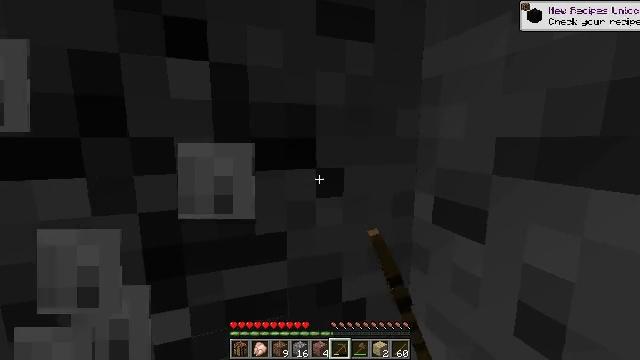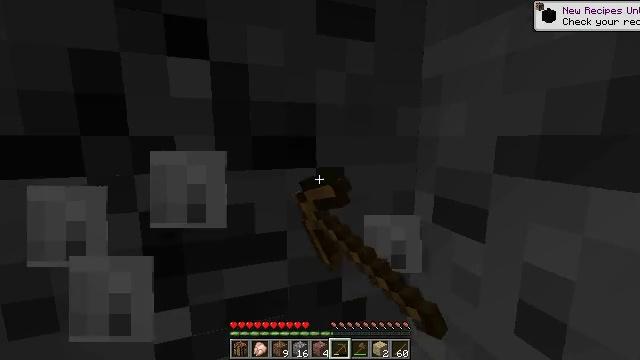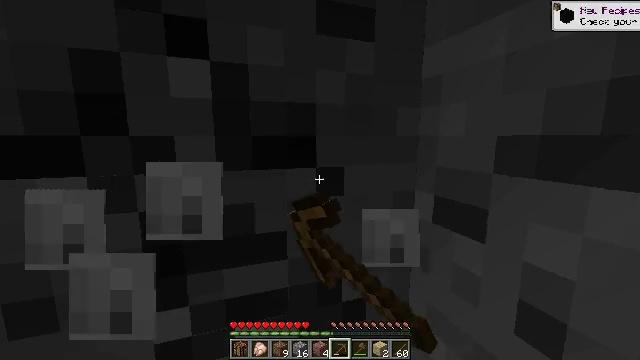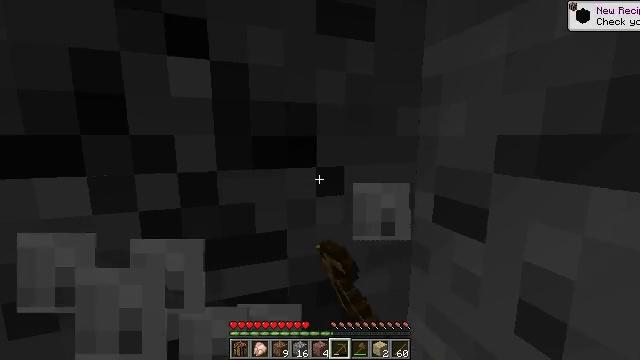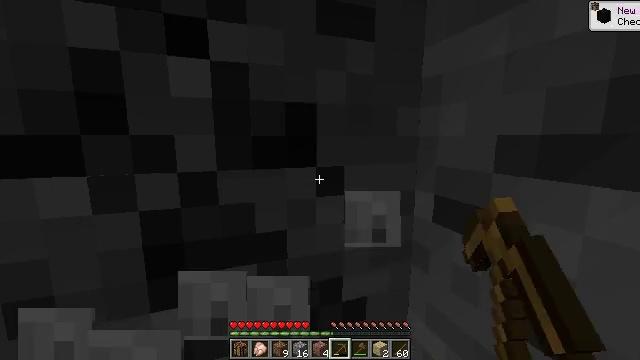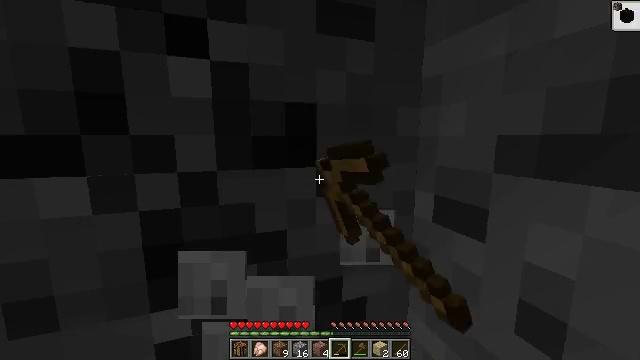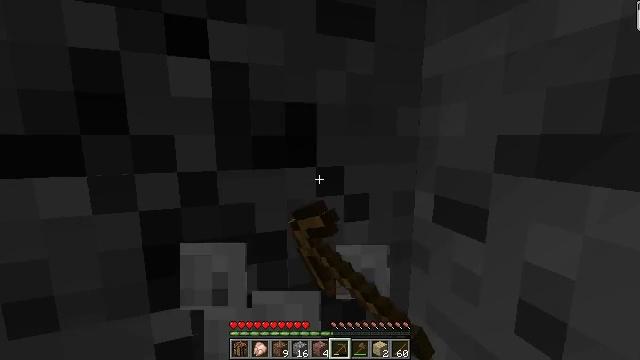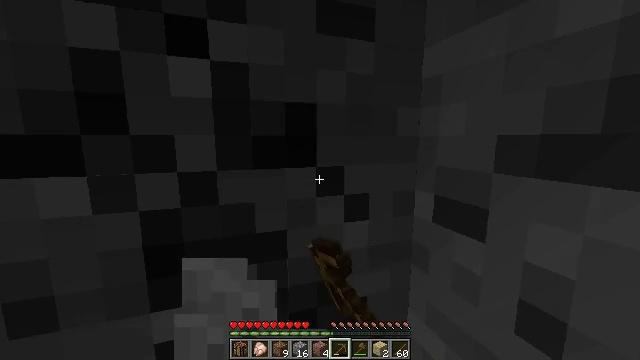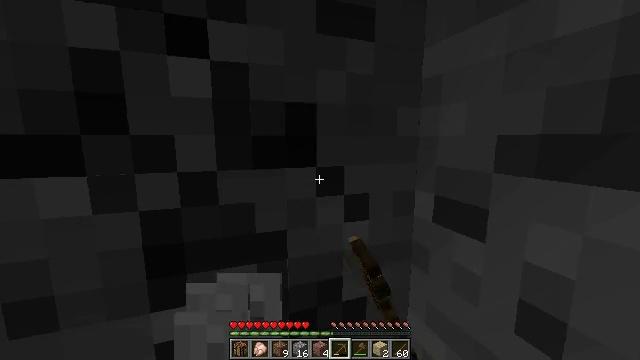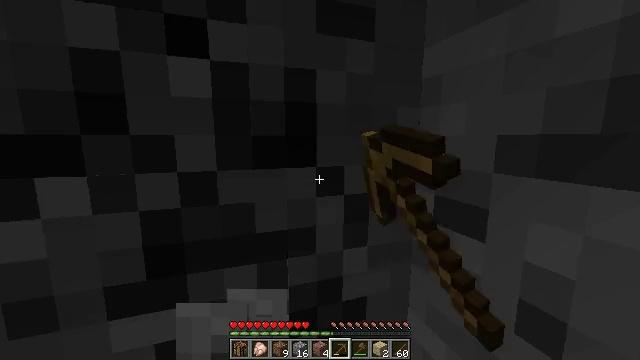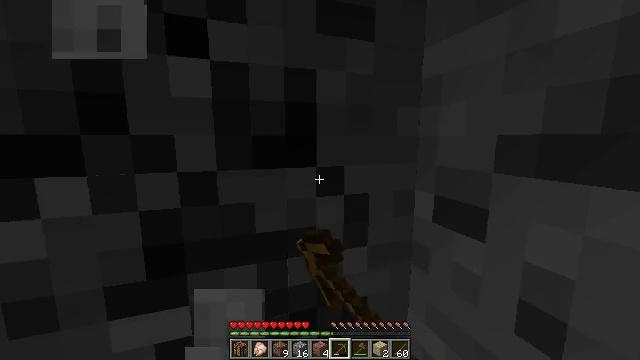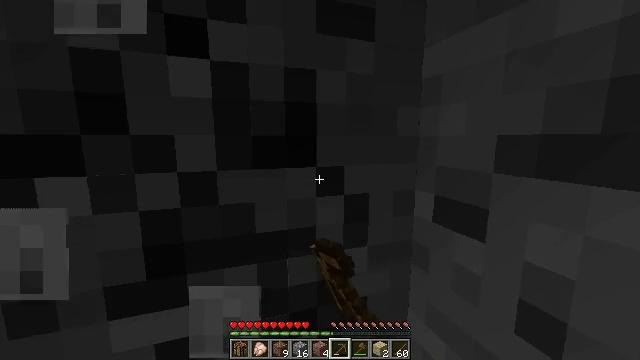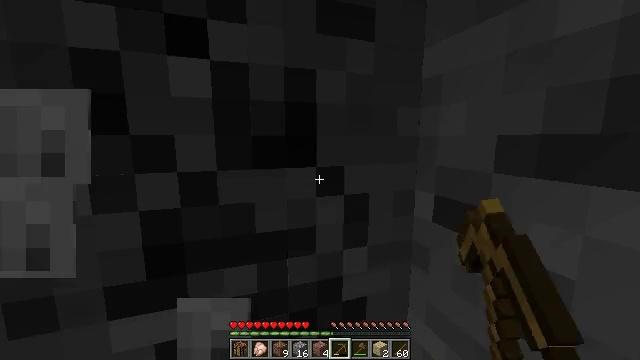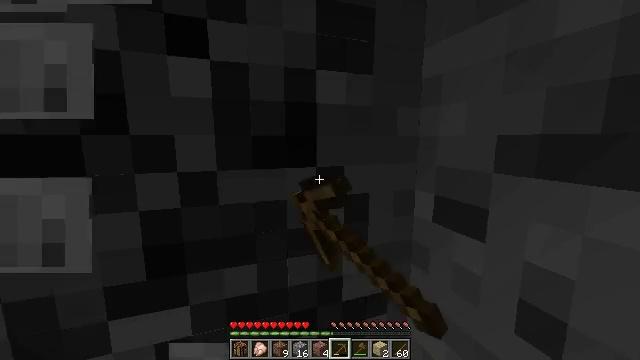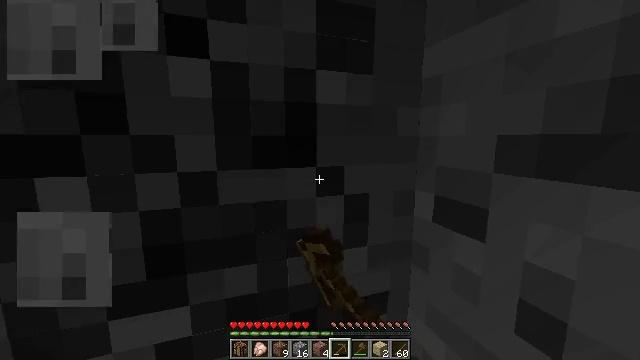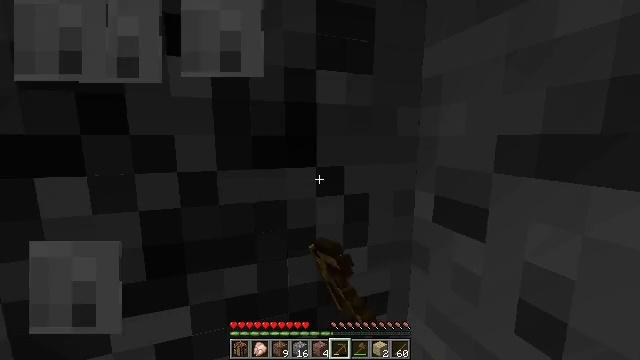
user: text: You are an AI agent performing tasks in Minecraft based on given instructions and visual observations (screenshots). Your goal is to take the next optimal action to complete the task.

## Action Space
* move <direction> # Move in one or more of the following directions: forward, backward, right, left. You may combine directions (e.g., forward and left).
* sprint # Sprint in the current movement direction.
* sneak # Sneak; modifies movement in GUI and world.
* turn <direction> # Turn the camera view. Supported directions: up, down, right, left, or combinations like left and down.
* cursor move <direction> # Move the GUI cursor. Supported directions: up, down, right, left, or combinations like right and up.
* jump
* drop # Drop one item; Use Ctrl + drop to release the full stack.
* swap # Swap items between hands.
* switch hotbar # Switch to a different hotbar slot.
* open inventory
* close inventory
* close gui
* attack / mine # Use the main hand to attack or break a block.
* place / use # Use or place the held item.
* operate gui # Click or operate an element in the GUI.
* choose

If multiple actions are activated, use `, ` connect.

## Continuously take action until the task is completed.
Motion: motion action
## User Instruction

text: Extract coal from the ore block.
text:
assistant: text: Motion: attack / mine
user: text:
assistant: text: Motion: attack / mine
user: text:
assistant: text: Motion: attack / mine
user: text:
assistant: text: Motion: attack / mine
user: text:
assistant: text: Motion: attack / mine
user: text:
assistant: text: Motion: attack / mine
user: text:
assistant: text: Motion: attack / mine
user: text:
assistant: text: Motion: attack / mine
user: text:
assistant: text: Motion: attack / mine
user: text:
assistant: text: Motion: attack / mine
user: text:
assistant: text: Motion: attack / mine
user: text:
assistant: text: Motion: attack / mine
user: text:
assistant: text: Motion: attack / mine
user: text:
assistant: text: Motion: attack / mine
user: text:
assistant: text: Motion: attack / mine
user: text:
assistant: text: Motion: attack / mine
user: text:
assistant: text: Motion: attack / mine
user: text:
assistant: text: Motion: attack / mine
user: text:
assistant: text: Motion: attack / mine
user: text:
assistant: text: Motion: attack / mine
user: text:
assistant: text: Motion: attack / mine
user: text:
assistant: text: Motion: attack / mine
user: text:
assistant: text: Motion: attack / mine
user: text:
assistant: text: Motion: attack / mine
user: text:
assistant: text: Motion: attack / mine
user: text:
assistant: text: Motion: attack / mine
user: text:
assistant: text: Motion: attack / mine
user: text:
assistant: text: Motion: attack / mine
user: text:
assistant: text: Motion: attack / mine
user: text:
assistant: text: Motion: attack / mine